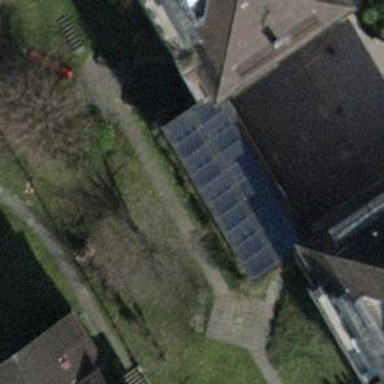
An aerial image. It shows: View of roof of building.